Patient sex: M
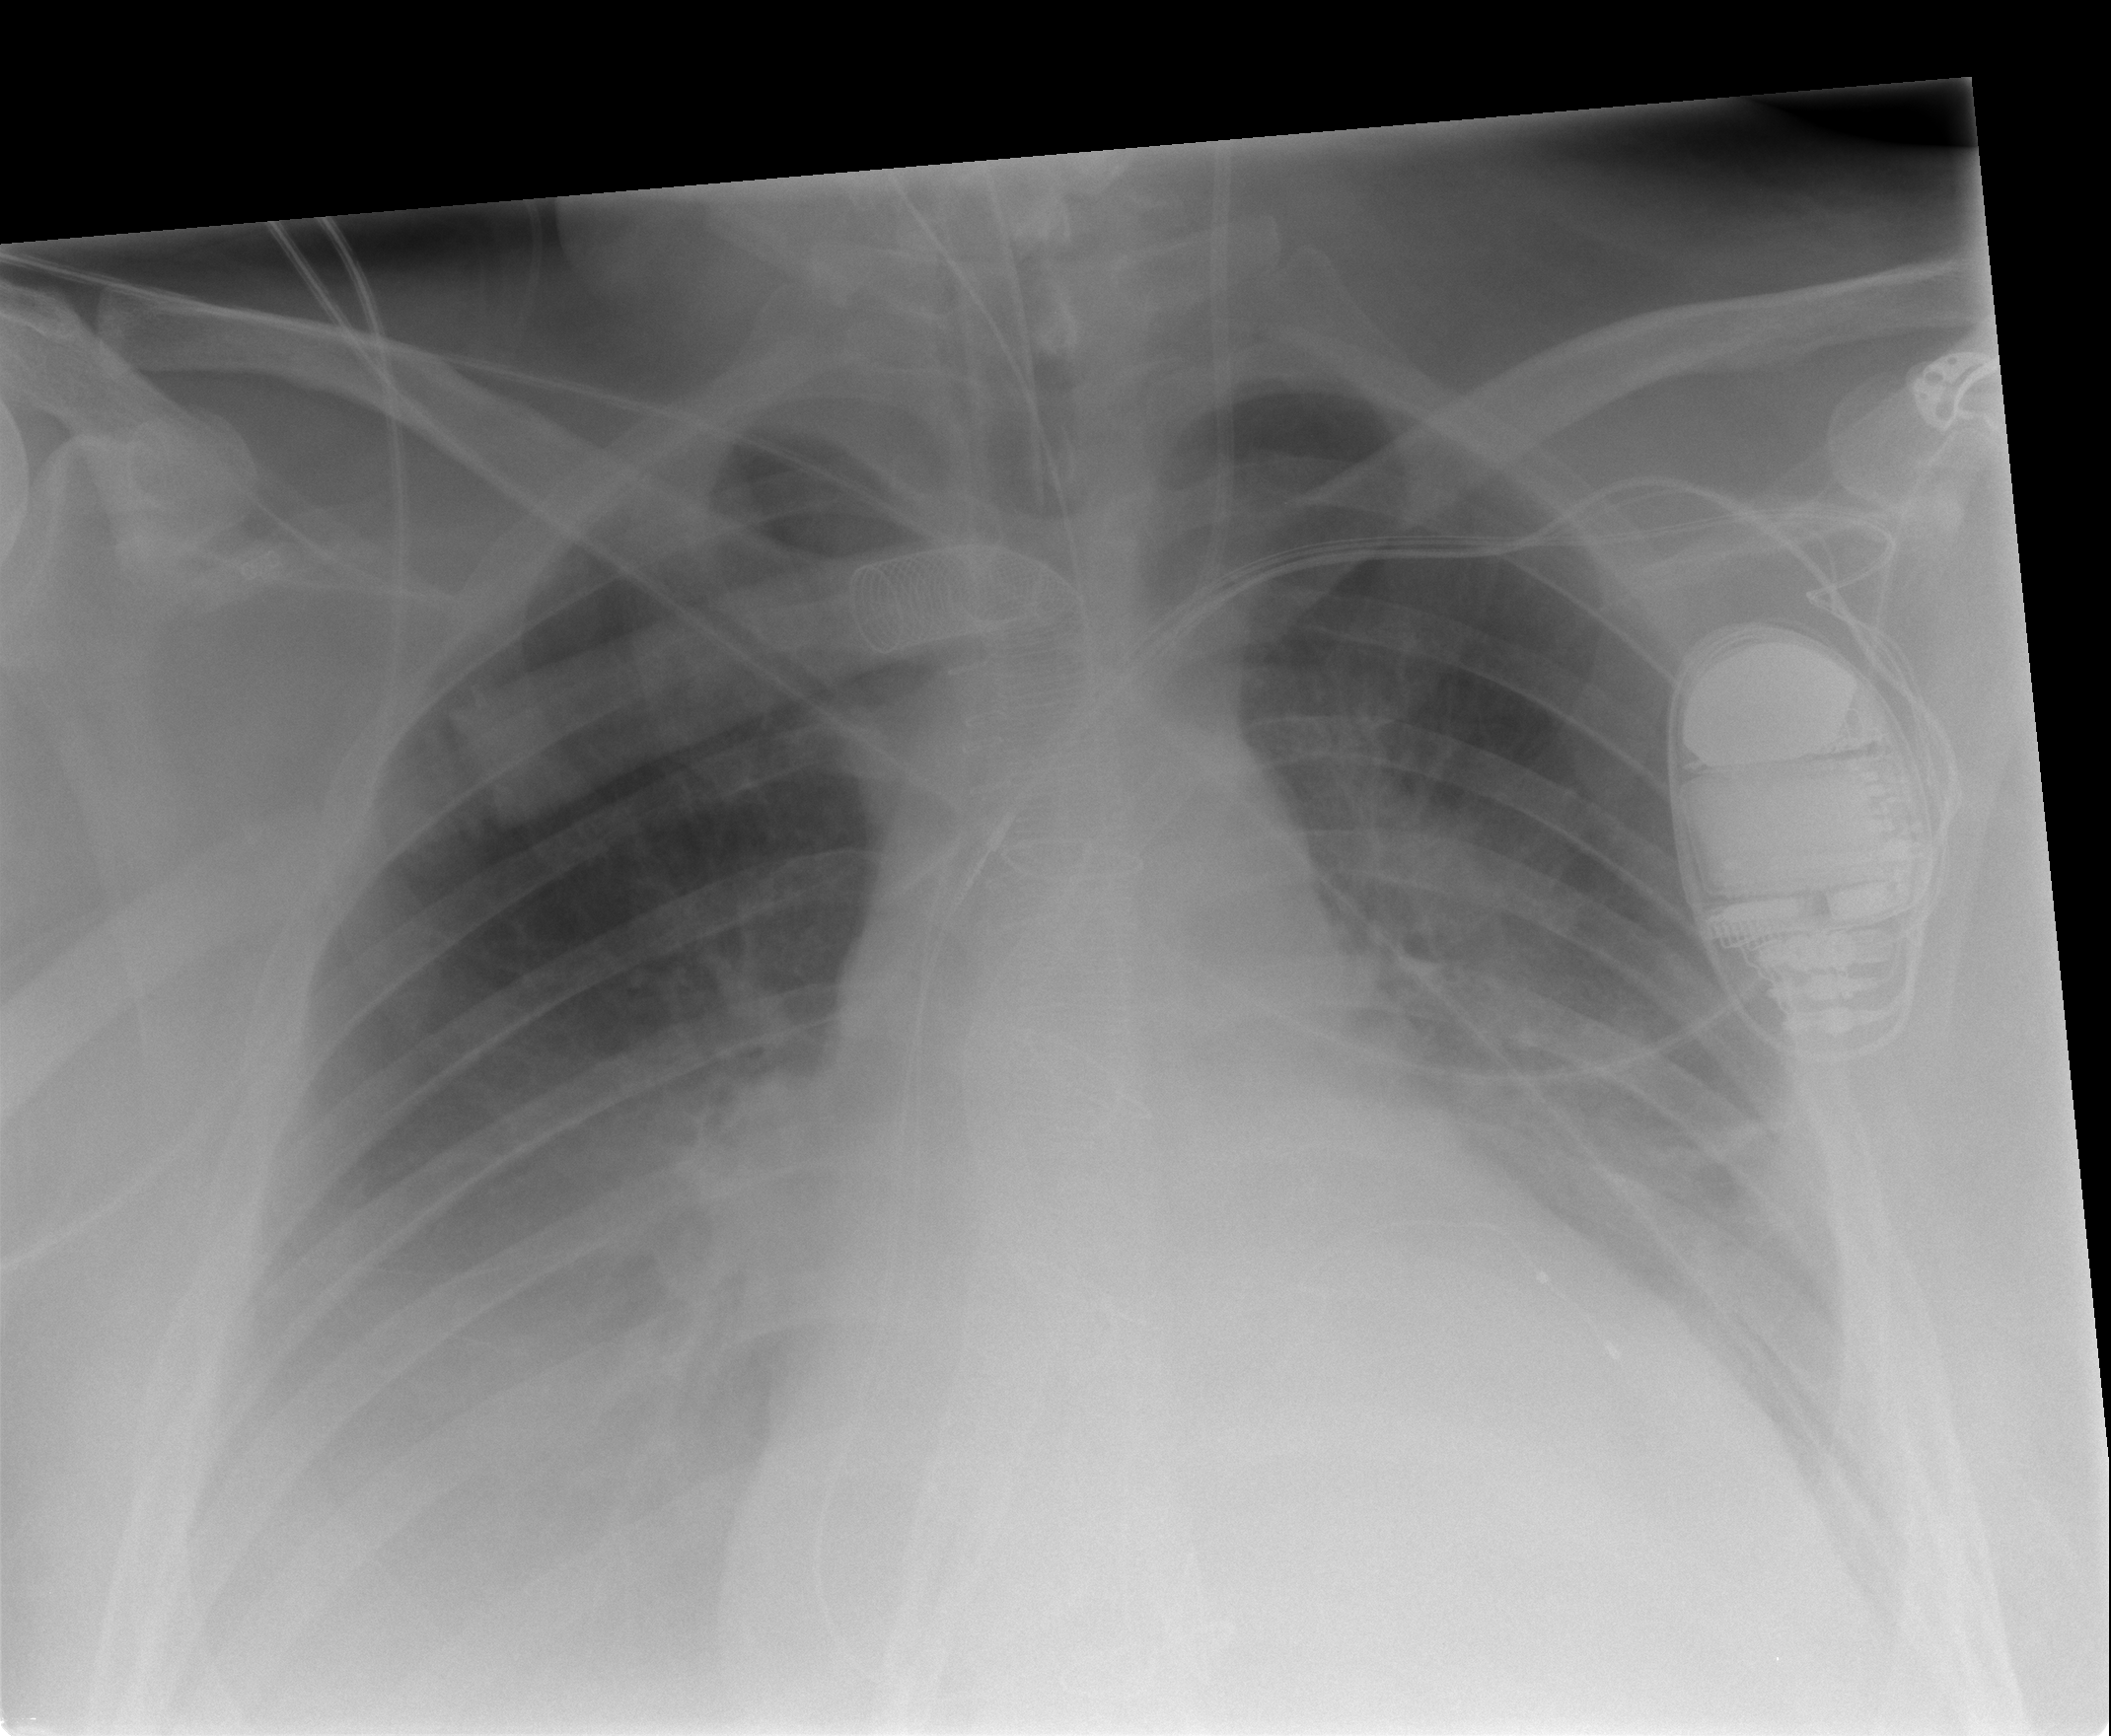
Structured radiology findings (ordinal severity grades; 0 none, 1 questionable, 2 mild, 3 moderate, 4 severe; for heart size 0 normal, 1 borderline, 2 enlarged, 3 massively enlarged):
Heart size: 3
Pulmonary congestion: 0
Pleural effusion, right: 3
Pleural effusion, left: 3
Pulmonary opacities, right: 0
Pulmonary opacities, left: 0
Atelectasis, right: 2
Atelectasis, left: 2